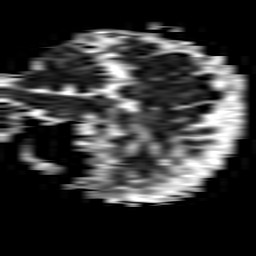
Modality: ADC
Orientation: sagittal
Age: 55
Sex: male
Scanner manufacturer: philips
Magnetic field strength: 1.5 T
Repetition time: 3.134 s
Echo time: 0.06922 s